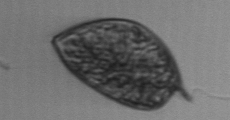
Label: Prorocentrum_micans